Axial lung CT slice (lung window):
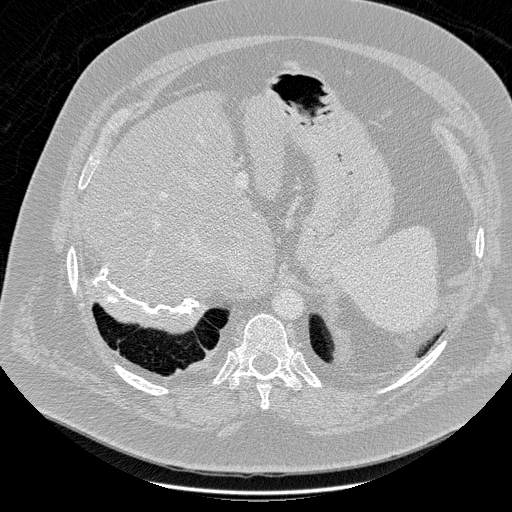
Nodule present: no